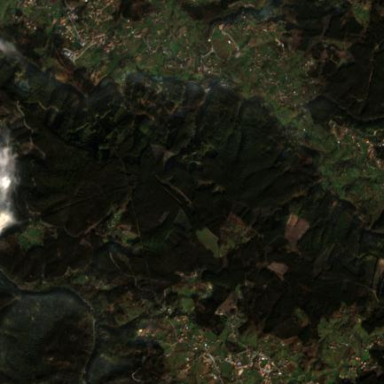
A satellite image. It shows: Forest mainly composed of broadleaved evergreen trees.